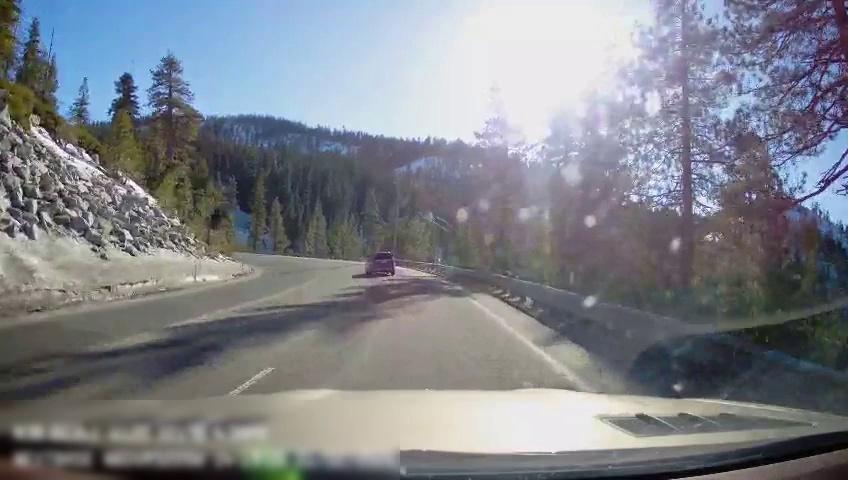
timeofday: Day
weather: Sunny
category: Drivable Space
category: Vehicles | SUV
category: Lanes | Current Lane
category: Lanes | Current Lane